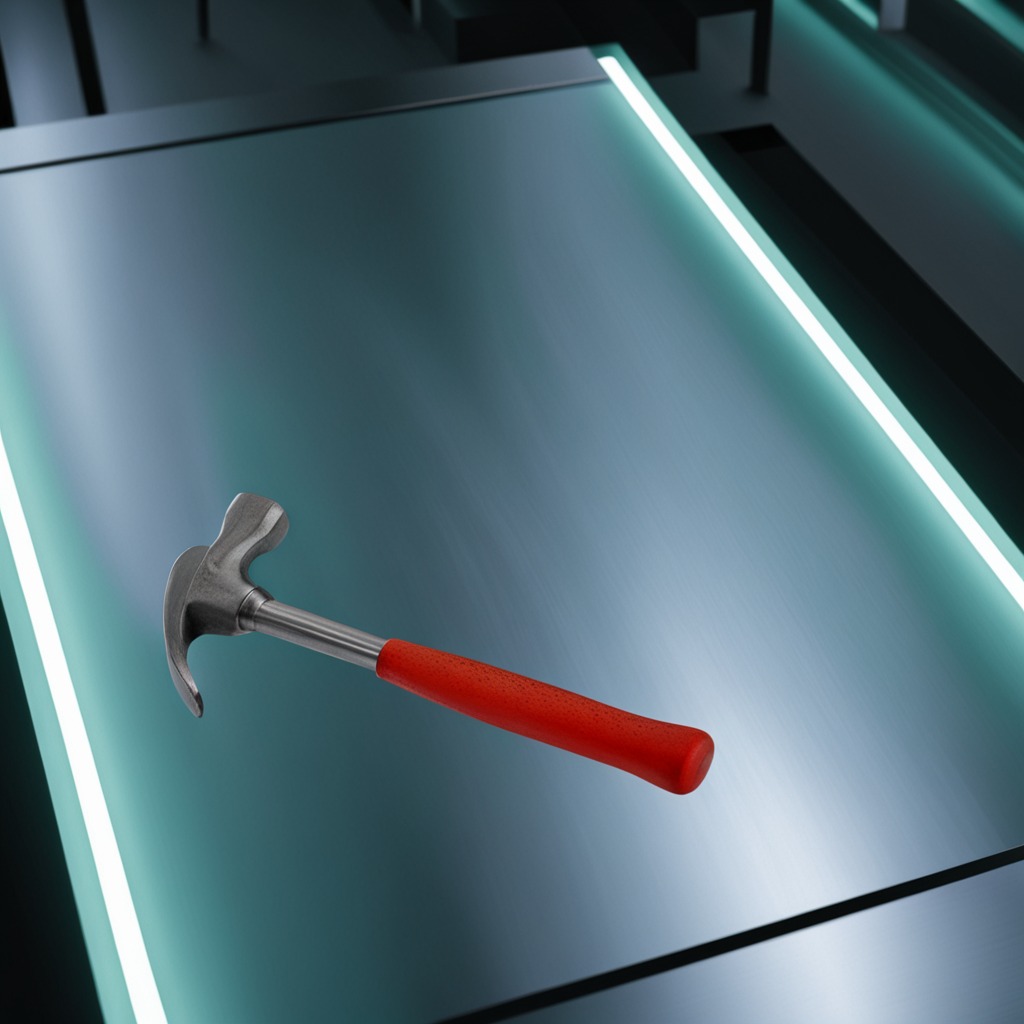
A hammer is lying on a metal table in a machine shop under fluorescent lights.